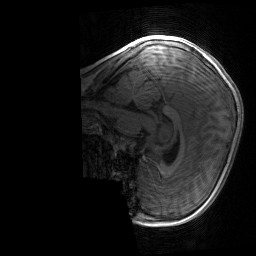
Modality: T1w
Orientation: sagittal
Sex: male
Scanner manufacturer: siemens
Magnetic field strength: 3 T
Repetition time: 1.9 s
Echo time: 0.00243 s